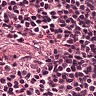
Metastatic tissue present: no